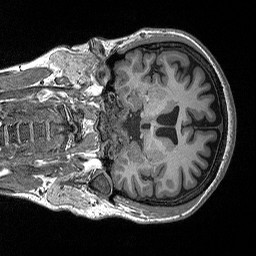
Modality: T1w
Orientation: coronal
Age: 36
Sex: male
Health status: healthy
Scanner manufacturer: siemens
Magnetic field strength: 3 T
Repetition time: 2.3 s
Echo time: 0.00298 s